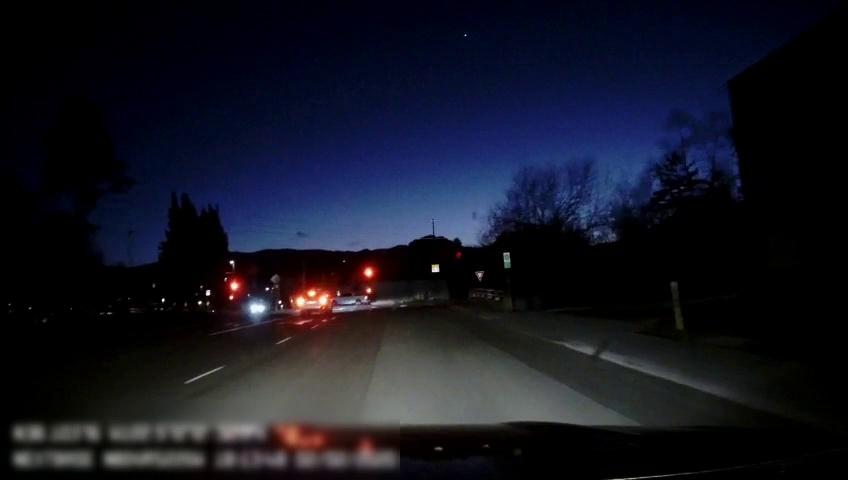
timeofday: Night
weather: Other
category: Drivable Space
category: Vehicles | SUV
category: Vehicles | Truck
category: Vehicles | SUV
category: Lanes | Alternate Lane
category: Lanes | Alternate Lane
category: Traffic | Lights
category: Traffic | Signs
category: Traffic | Signs
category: Traffic | Lights